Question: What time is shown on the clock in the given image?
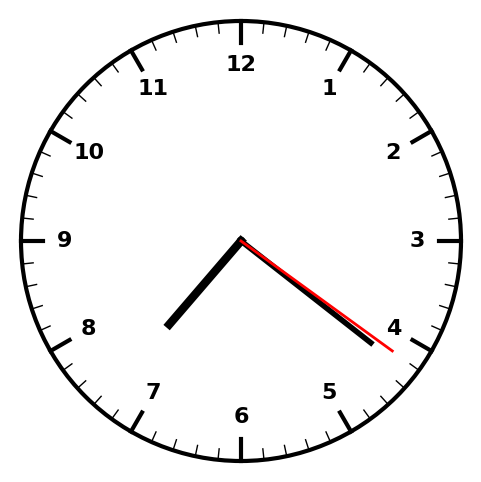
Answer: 07:21:21